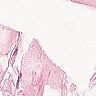
Metastatic tissue present: no